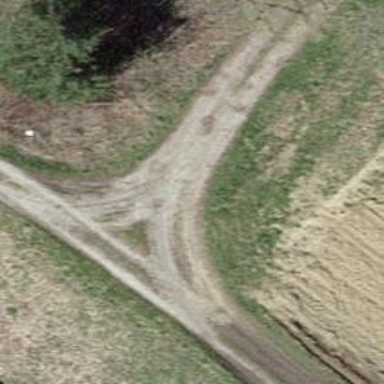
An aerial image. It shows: Pebblestone track with grade2 quality.